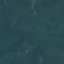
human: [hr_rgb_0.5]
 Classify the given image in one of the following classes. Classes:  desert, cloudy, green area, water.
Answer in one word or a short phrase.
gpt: green area